Field crop: maize
Growth stage: 2
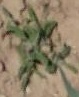
Species: atriplex